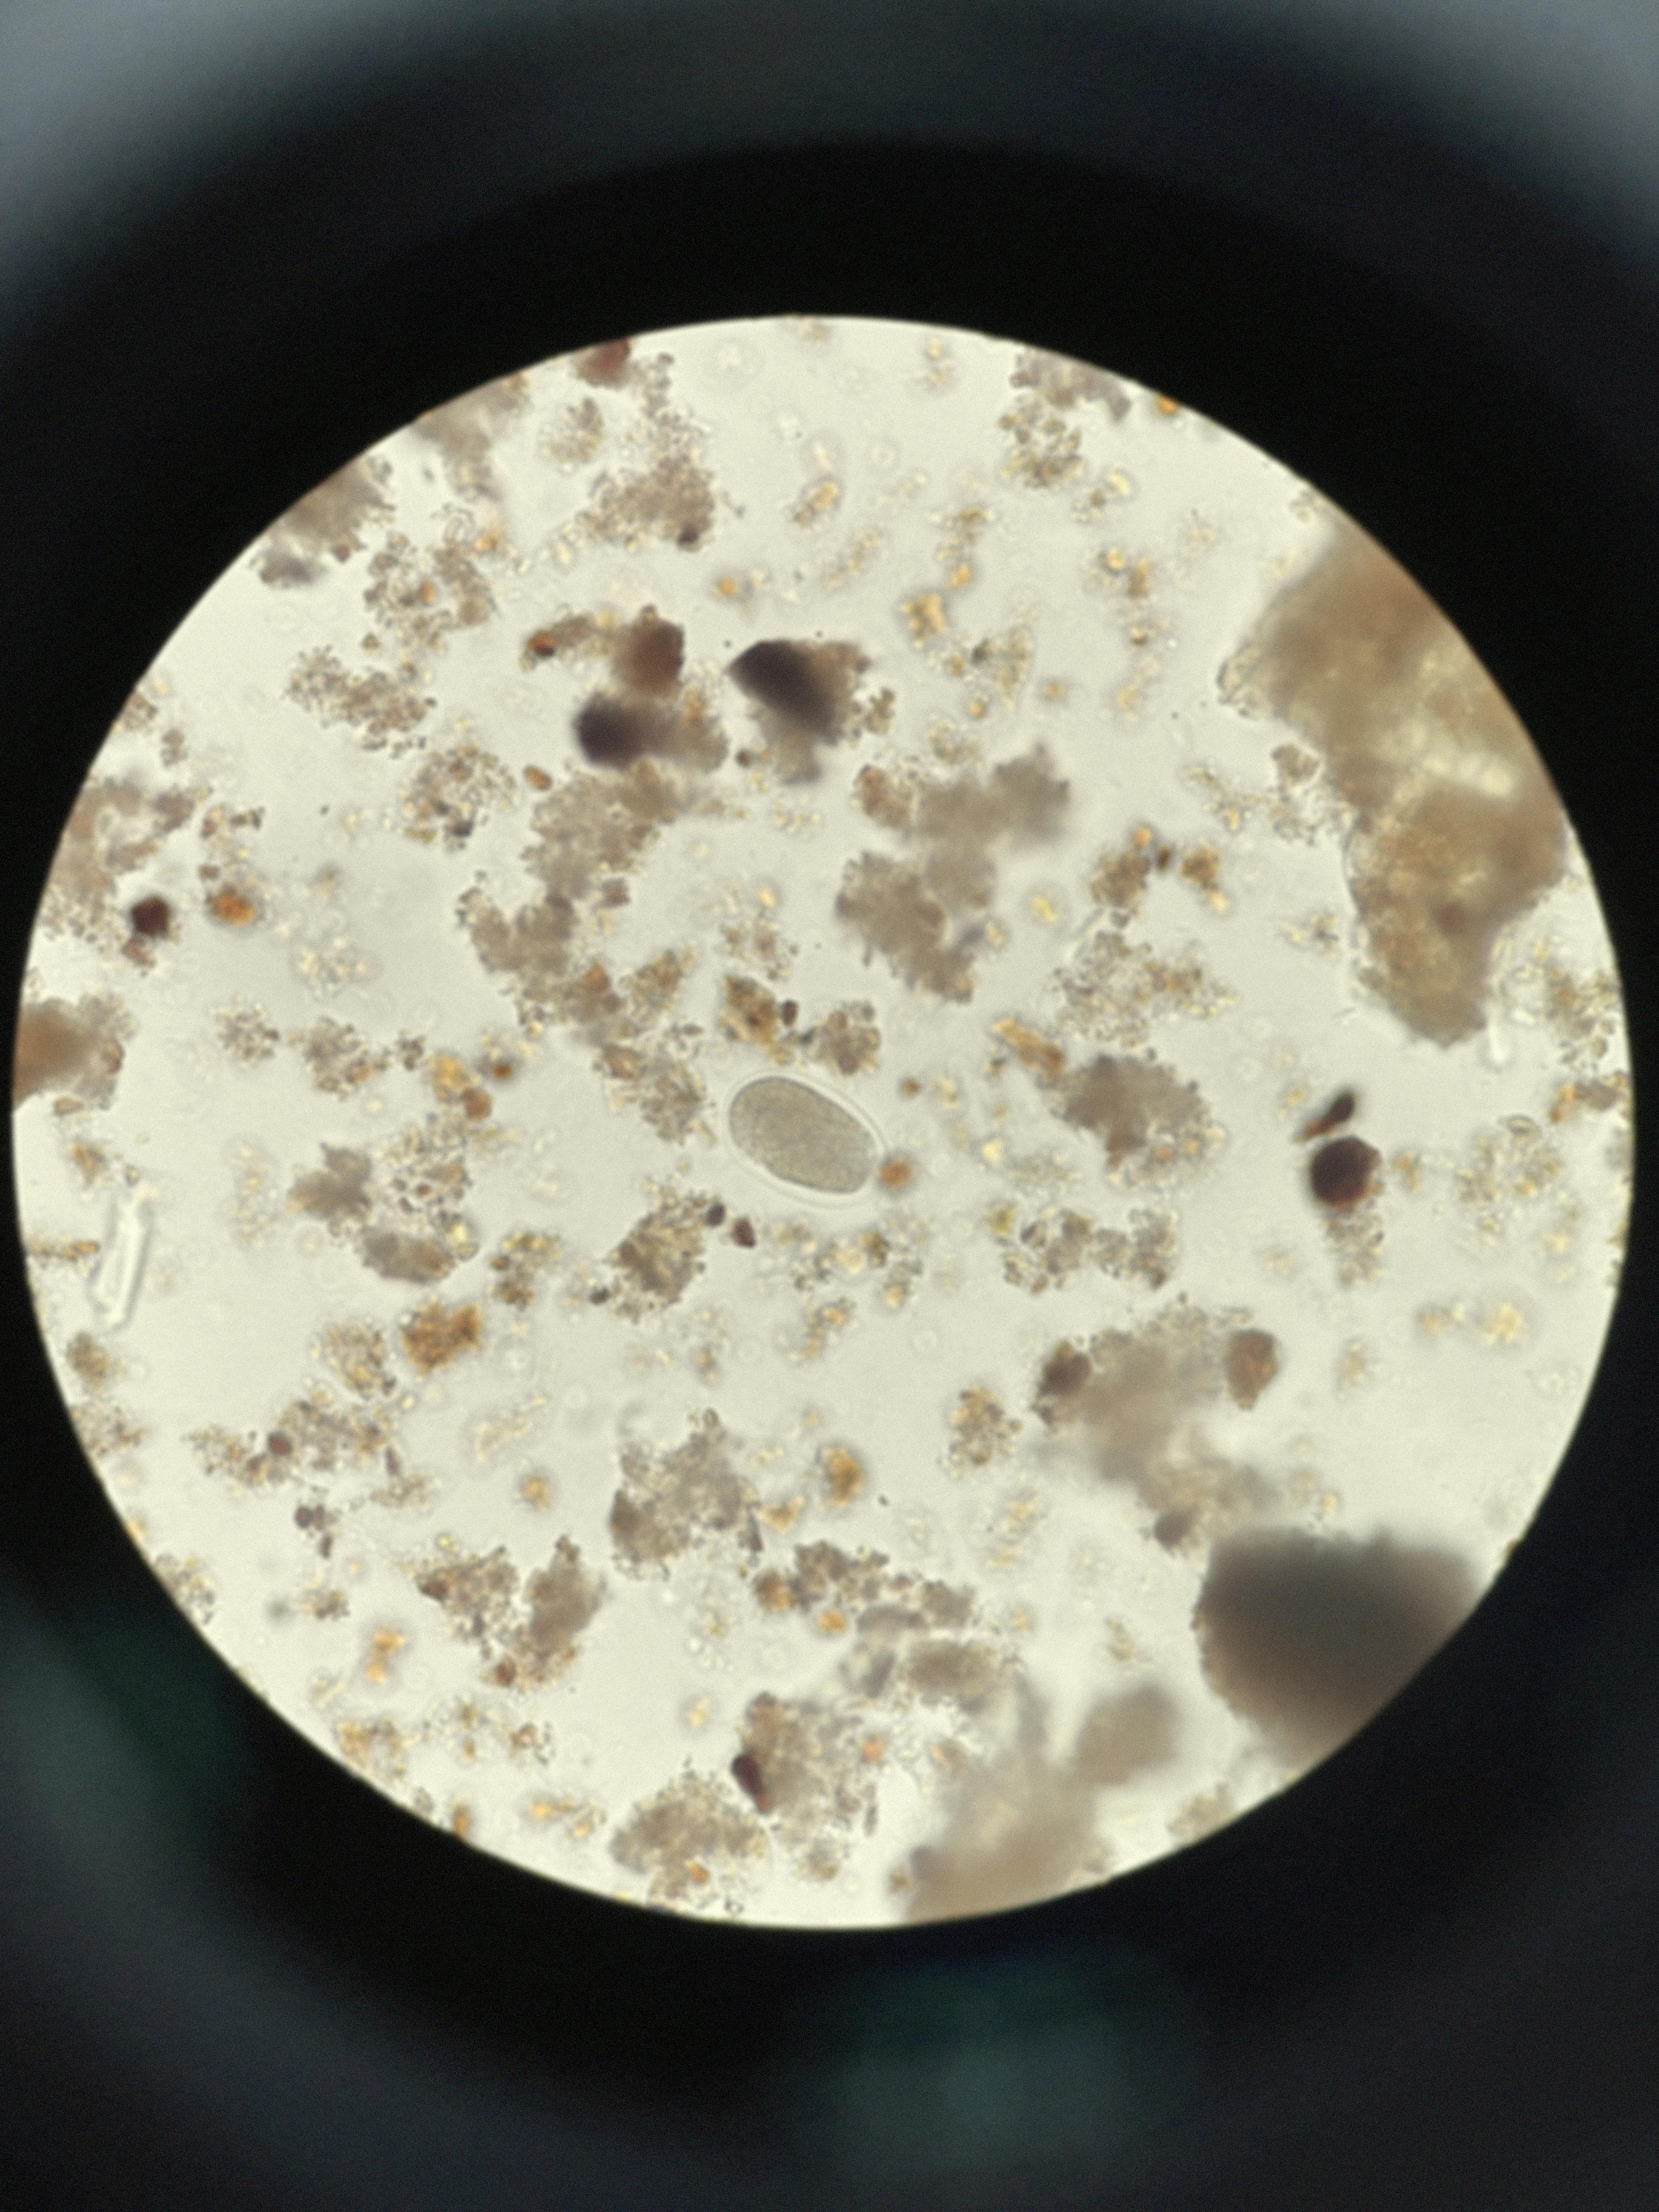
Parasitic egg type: Hookworm egg